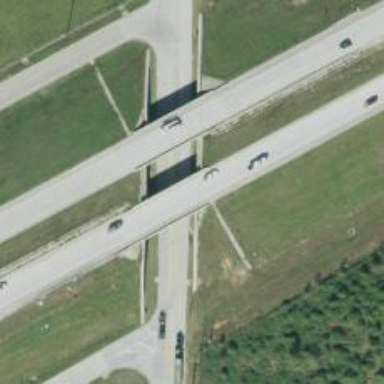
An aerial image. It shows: Bridge over motorway.